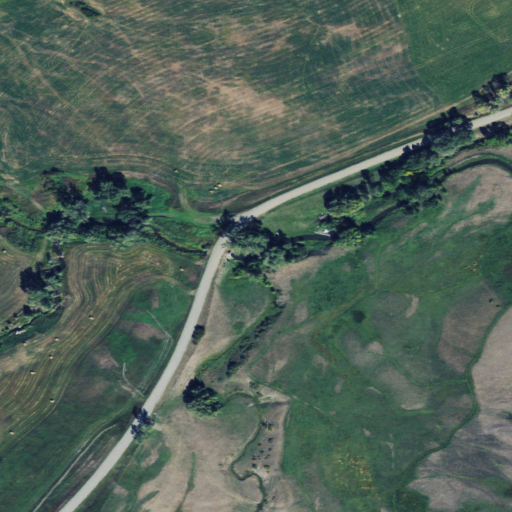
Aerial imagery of valley in Montana named Stopher Gulch containing pasture, shrub, open development, cultivated crops, herbaceous wetlands, grassland, woody wetlands, low intensity development, and medium intensity development